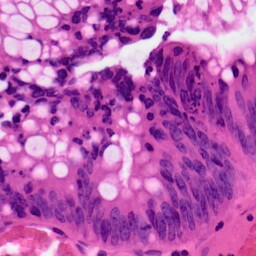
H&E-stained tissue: Colon